Question: I have a query that I am running for some search results on my page. The stored procedure looks like this:
'''
BEGIN
SET NOCOUNT ON;
BEGIN
SELECT *
FROM (SELECT id,
data,
dataType,
dataLocation,
tag,
whoAdded,
whenAdded,
notes,
ROW_NUMBER() OVER (PARTITION BY data ORDER BY whenAdded DESC) AS rn
FROM Tags_Accounts
WHERE tag IN (SELECT *
FROM dbo.splitstring (@tags))) AS a
WHERE rn = 1
FOR XML PATH ('results'), TYPE, ELEMENTS, ROOT ('root');
END
END
'''
This will go through my records that looks like the following:

Now, If I were to search for the tag stuff, paypal it should return 2 results as the partition is on the data column.
The XML output is as follows for the results:
'''
<root>
<results>
<id>43</id>
<data>123333</data>
<dataType>1</dataType>
<dataLocation>AF</dataLocation>
<tag>paypal</tag>
<whoAdded>chussey</whoAdded>
<whenAdded>2013-11-22T11:01:50.117</whenAdded>
<rn>1</rn>
</results>
<results>
<id>41</id>
<data>12345</data>
<dataType>1</dataType>
<dataLocation>AF</dataLocation>
<tag>paypal</tag>
<whoAdded>chussey</whoAdded>
<whenAdded>2013-11-22T10:59:39.277</whenAdded>
<rn>1</rn>
</results>
<results>
<id>50</id>
<data>RGG</data>
<dataType>2</dataType>
<dataLocation>AF</dataLocation>
<tag>stuff</tag>
<whoAdded>chussey</whoAdded>
<whenAdded>2013-11-22T22:25:41.393</whenAdded>
<rn>1</rn>
</results>
</root>
'''
It included the 2 results for PayPal as the data was different in the data col. It returned 1 record for stuff as the data was already found matching in the results for the tag PayPal.
My question: is there any way to do exactly what it's doing now but in the '<Tag></Tag>' include all of the tags that match the data in the data column?
For example, because the tag 'stuff' was found with the other tag 'Paypal' it would include them together.
The goal out of this is to find any data that contains the tag searched. If its found and there are more than 1 tag for that piece of data, it will include all the tags with it.
'''
<results>
<id>50</id>
<data>RGG</data>
<dataType>2</dataType>
<dataLocation>AF</dataLocation>
<tag>stuff, testing</tag>
<whoAdded>chussey</whoAdded>
<whenAdded>2013-11-22T22:25:41.393</whenAdded>
<rn>1</rn>
</results>
'''
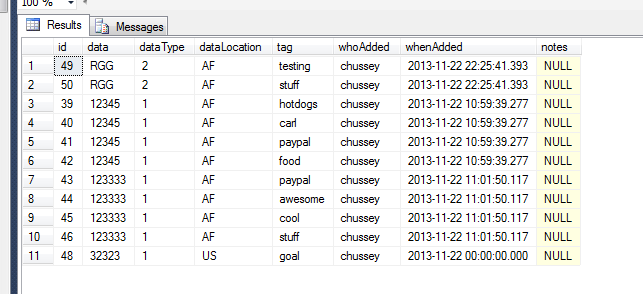
Answer: I think this is doing what you want:
'''
WITH OrderedTags
AS
(
SELECT id,
data,
dataType,
dataLocation,
CAST(tag as NVARCHAR(max)) as tag,
whoAdded,
whenAdded,
notes,
ROW_NUMBER() OVER (PARTITION BY data ORDER BY tag, id) AS rn
FROM Tags_Accounts T
)
,RecurseTags (data, tags, rn)
AS
(
--Anchor
SELECT data,
tag as tags,
rn
FROM OrderedTags T
WHERE rn = 1
UNION ALL
--Recurse
SELECT R.data,
tags + N', ' + tag,
T.rn
FROM RecurseTags R
JOIN OrderedTags T
ON T.data = R.data
AND T.rn = R.rn + 1
)
,CommaSeparatedTags(data, tags)
AS
(
SELECT data, tags
FROM
(
SELECT data,
tags,
ROW_NUMBER() OVER (PARTITION BY data ORDER BY rn DESC) AS rn
FROM RecurseTags
) T
WHERE rn = 1
)
,RequiredRows
AS
(
SELECT * FROM(
SELECT A.id,
A.data,
A.dataType,
A.dataLocation,
C.tags as tag,
A.whoAdded,
A.whenAdded,
A.notes,
ROW_NUMBER() OVER (PARTITION BY A.data ORDER BY A.whenAdded DESC) AS rn
FROM OrderedTags A
JOIN dbo.splitstring (@tags) T
ON T.Value = A.tag
JOIN CommaSeparatedTags C
ON C.data = A.data) A
WHERE rn = 1
)
SELECT * FROM RequiredRows
FOR XML PATH ('results'), TYPE, ELEMENTS, ROOT ('root')
'''
Basically, it orders the tags by data, generates a consolidated table, and then joins your original query to that...